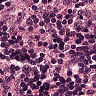
Metastatic tissue present: no